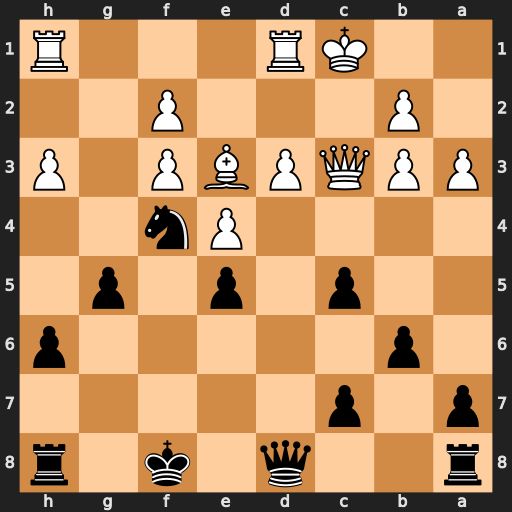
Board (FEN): r2q1k1r/p1p5/1p5p/2p1p1p1/4Pn2/PPQPBP1P/1P3P2/2KR3R
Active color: b
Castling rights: -
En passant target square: -
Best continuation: Ne2+ Kd2 Nxc3